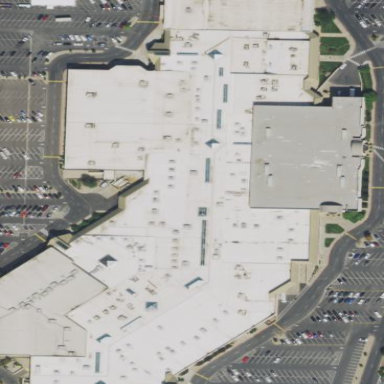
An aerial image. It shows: Mall building.